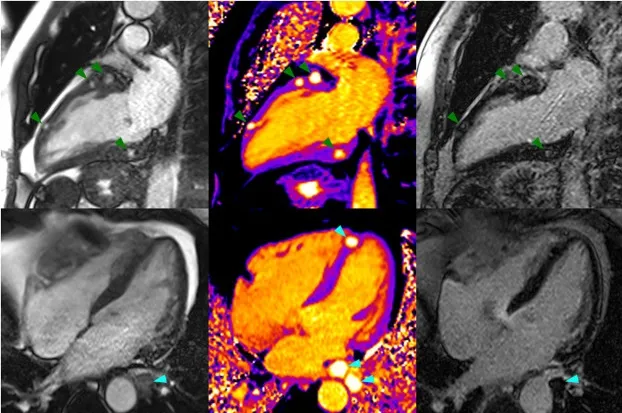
Cardiac magnetic resonance imaging included cine MRI (left column), native T1 mapping (middle column), and late gadolinium enhancement (LGE) imaging (right column) and demonstrated several myocardial metastases on the two-chamber views (green arrows) and three metastases in the four-chamber views (cyan arrows). The metastases were best seen on T1 mapping and cine MRI and had long T1 and T2 (not shown) relative to myocardium.
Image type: radiology (mri)